Question: I am writing a widget to display some lines of text (via a 'Label' in a 'Frame') and will need to adjust the font size once the text height is larger than the height of the containing 'Frame'.
In order to do so, I am querying '.winfo_reqheight()' for the 'Label' and the 'Frame' after the text has been updated, with the idea to reducing it and rewriting the text - in a loop, until it fits (any better ideas are warmly welcome)
Anyway, I wrote a test script to implement that feature but the height I get for the 'Frame' is one-off compared to the one of the 'Label' (after having updated the text).
In practical terms: the code
'''
import Tkinter as tk
class App():
def __init__(self):
self.root = tk.Tk()
self.root.geometry("200x200")
self.f = tk.Frame(self.root)
self.f.pack(expand=True, fill=tk.BOTH)
self.l = tk.Label(self.f)
self.l.pack(expand=True, fill=tk.BOTH)
self.root.bind("q", func=self.addline)
self.counter = 0
def addline(self, event):
mylist = list()
self.counter += 1
for _ in range(self.counter):
mylist.append("hello")
message = '
'.join(mylist)
self.l.configure(text=message, font=('Arial', 30))
print("frame: {0} label {1}".format(self.f.winfo_reqheight(), self.l.winfo_reqheight()))
App().root.mainloop()
'''
after three presses of 'q' displays

and outputs
'''
frame: 21 label 51
frame: 51 label 96
frame: 96 label 141
'''
See how the size of the 'Frame' is one off? What is the reason for this behavior despite both widgets being queried at the same time?
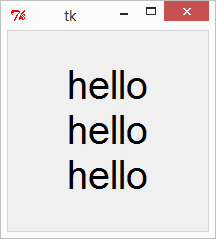
Answer: Until event handler returns, changes made there are not updated.
But you can force update using <URL>:
'''
self.l.configure(text=message, font=('Arial', 30))
self.l.update_idletasks()
'''

<URL> also mentions 'update_idletasks':
> Get the height of this widget, in pixels. Note that if the window
isn't managed by a geometry manager, this method returns 1. 'update_idletasks'. You can
also use 'winfo_reqheight' to get the widget's requested height (that
is, the "natural" size as defined by the widget itself based on it's
contents).